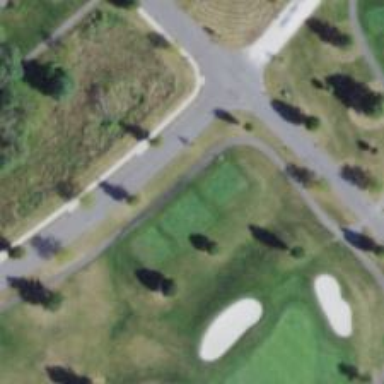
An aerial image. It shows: Golf tee.